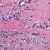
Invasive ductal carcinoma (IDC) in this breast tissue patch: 1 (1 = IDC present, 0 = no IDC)